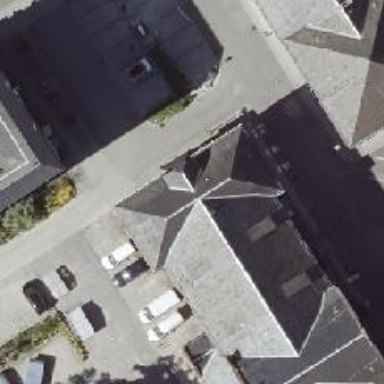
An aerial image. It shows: Building with ridge on the roof.